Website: ulta-beauty
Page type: delivery-shipping
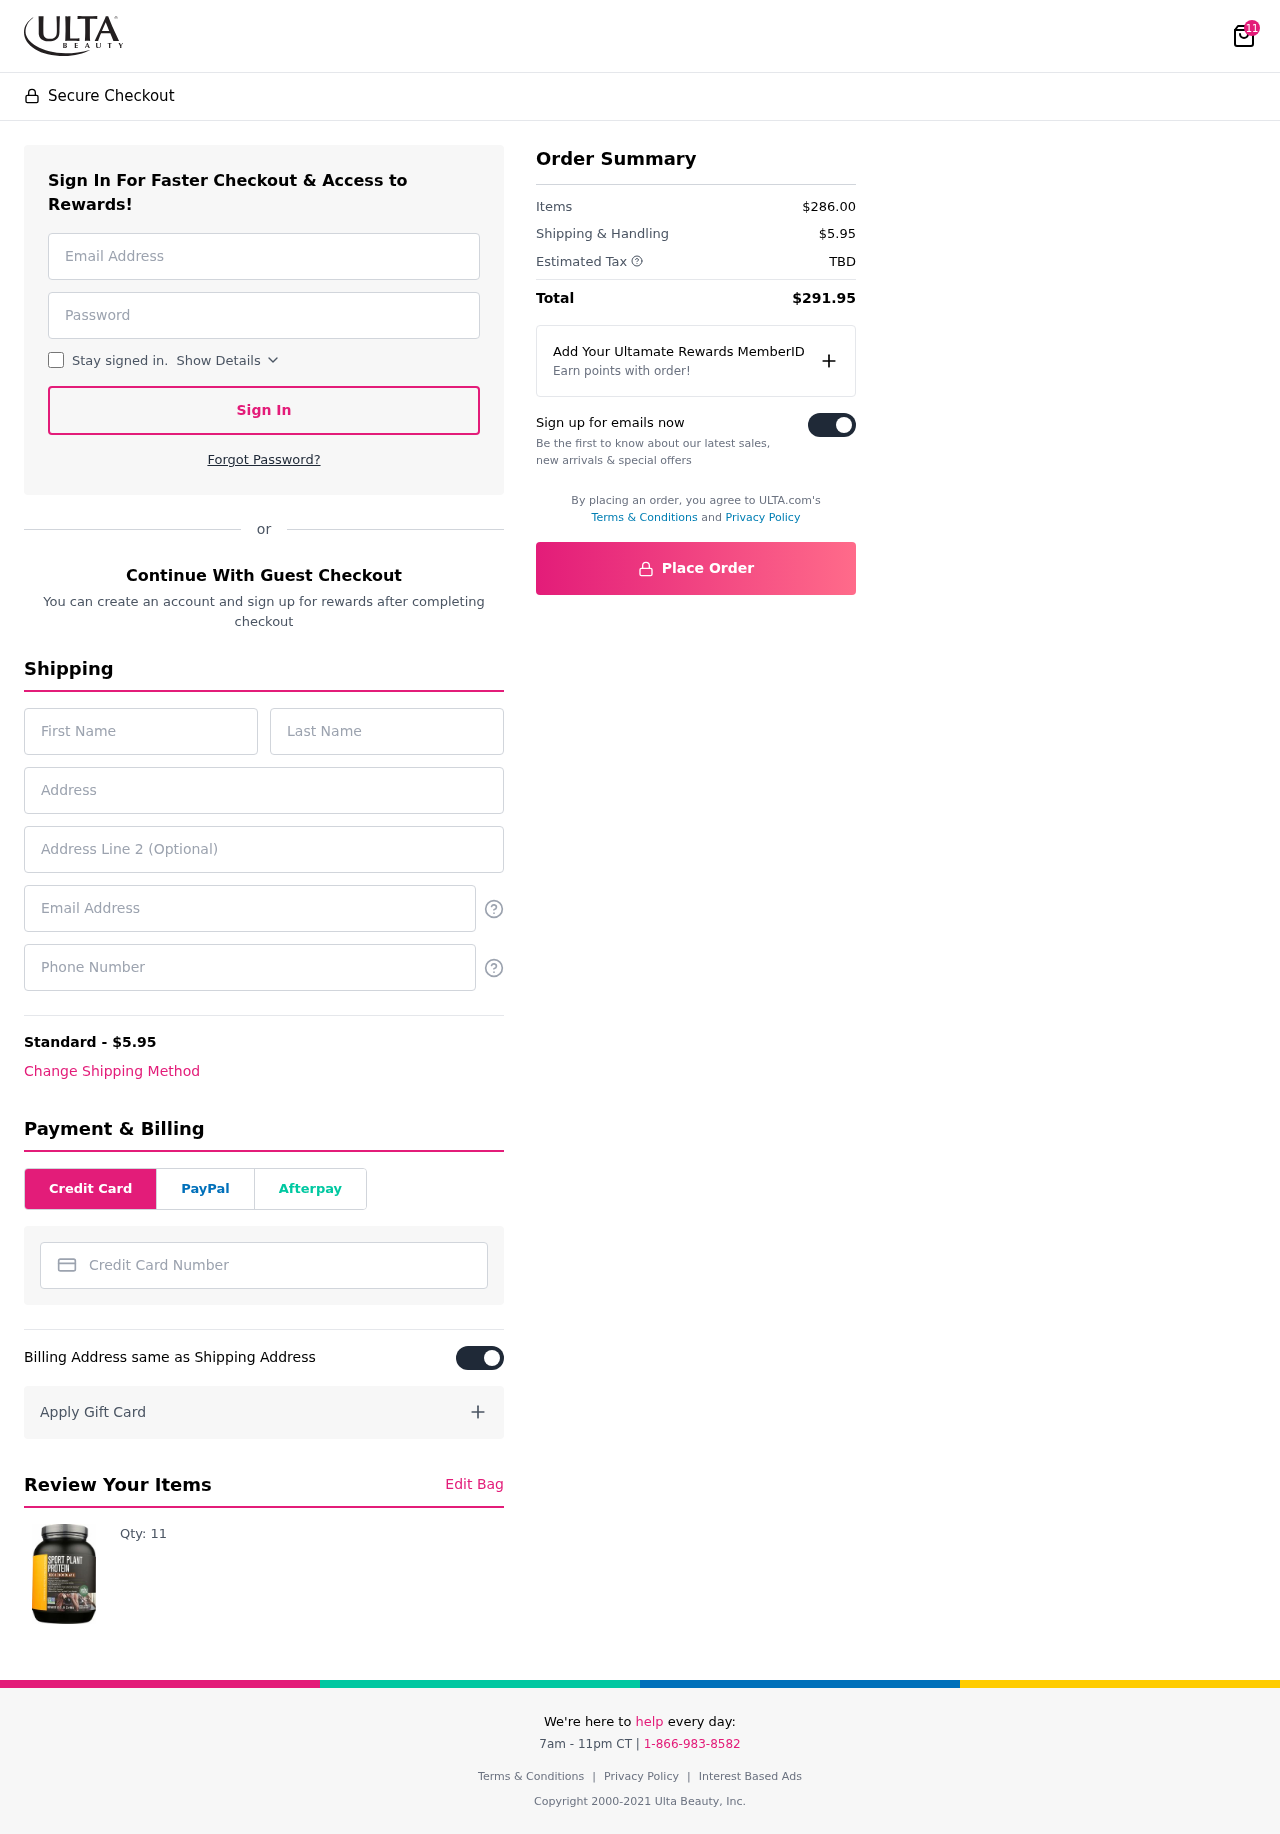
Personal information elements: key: PII_CARD_NUMBER
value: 3729 4201 6500 632
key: PII_EMAIL
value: erikasmith@hotmail.com
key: PII_EMAIL2
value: erikasmith@hotmail.com
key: PII_FIRSTNAME
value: Erika
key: PII_LASTNAME
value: Smith
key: PII_PHONE
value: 7495827283
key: PII_STREET
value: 935 Bauer Squares
Product elements: key: PRODUCT1_QUANTITY
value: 11
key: PRODUCT1
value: Qty: 11
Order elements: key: ORDER_NUM_ITEMS
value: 11
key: ORDER_SHIPPING_COST
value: $5.95
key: ORDER_SUBTOTAL
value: $286.00
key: ORDER_TAX
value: TBD
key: ORDER_TOTAL
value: $291.95